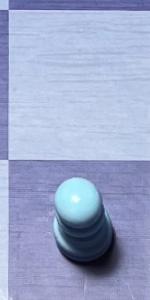
Label: Pawn_White